Field crop: maize
Growth stage: 2
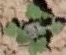
Species: chenopodium